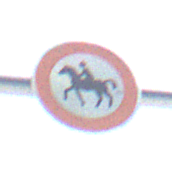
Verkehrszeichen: VerbotReiter
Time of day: MorningAfternoon
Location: Outdoor (Urban)
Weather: PartlyCloudy
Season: NotSpecified
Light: Natural